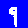
Digit: 9